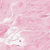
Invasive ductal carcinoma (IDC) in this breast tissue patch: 0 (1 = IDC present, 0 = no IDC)